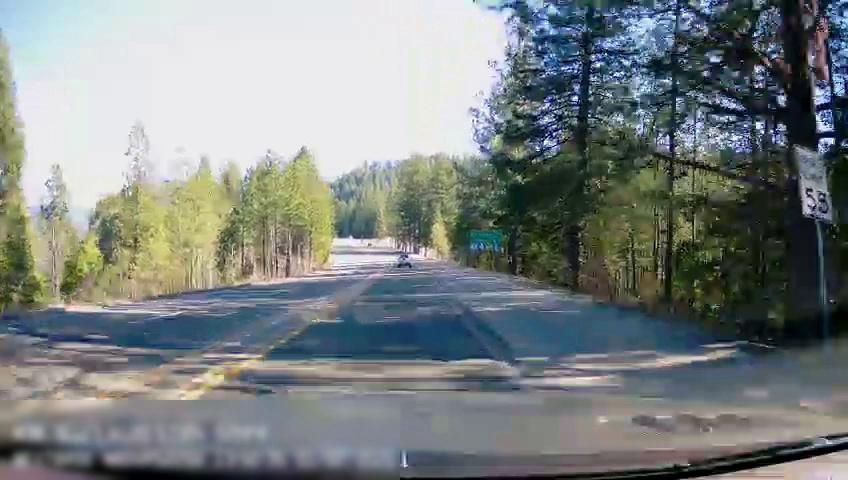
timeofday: Day
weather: Sunny
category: Drivable Space
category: Vehicles | Truck
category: Lanes | Alternate Lane
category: Lanes | Current Lane
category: Lanes | Opposite Lane
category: Traffic | Signs
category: Traffic | Signs